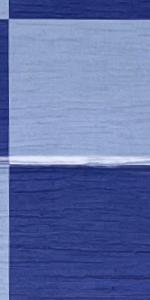
Label: Empty